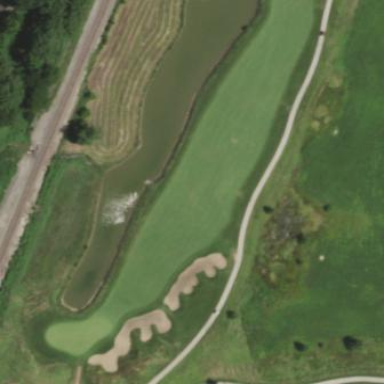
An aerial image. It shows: Rough area on grassy golf course.